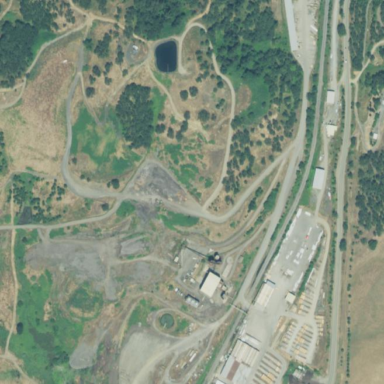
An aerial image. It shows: Quarry area.